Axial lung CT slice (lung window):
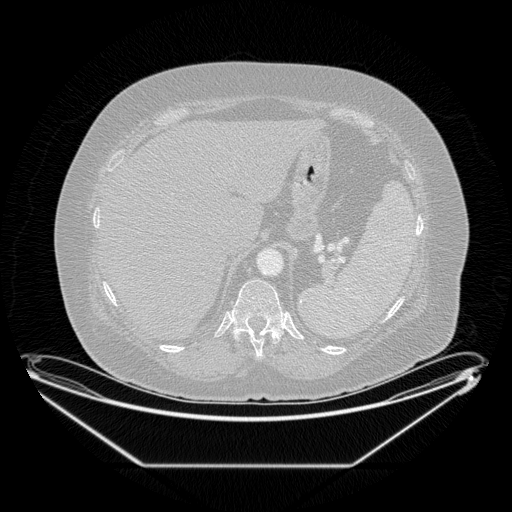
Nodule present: no